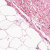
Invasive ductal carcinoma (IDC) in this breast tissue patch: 0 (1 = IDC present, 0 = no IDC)